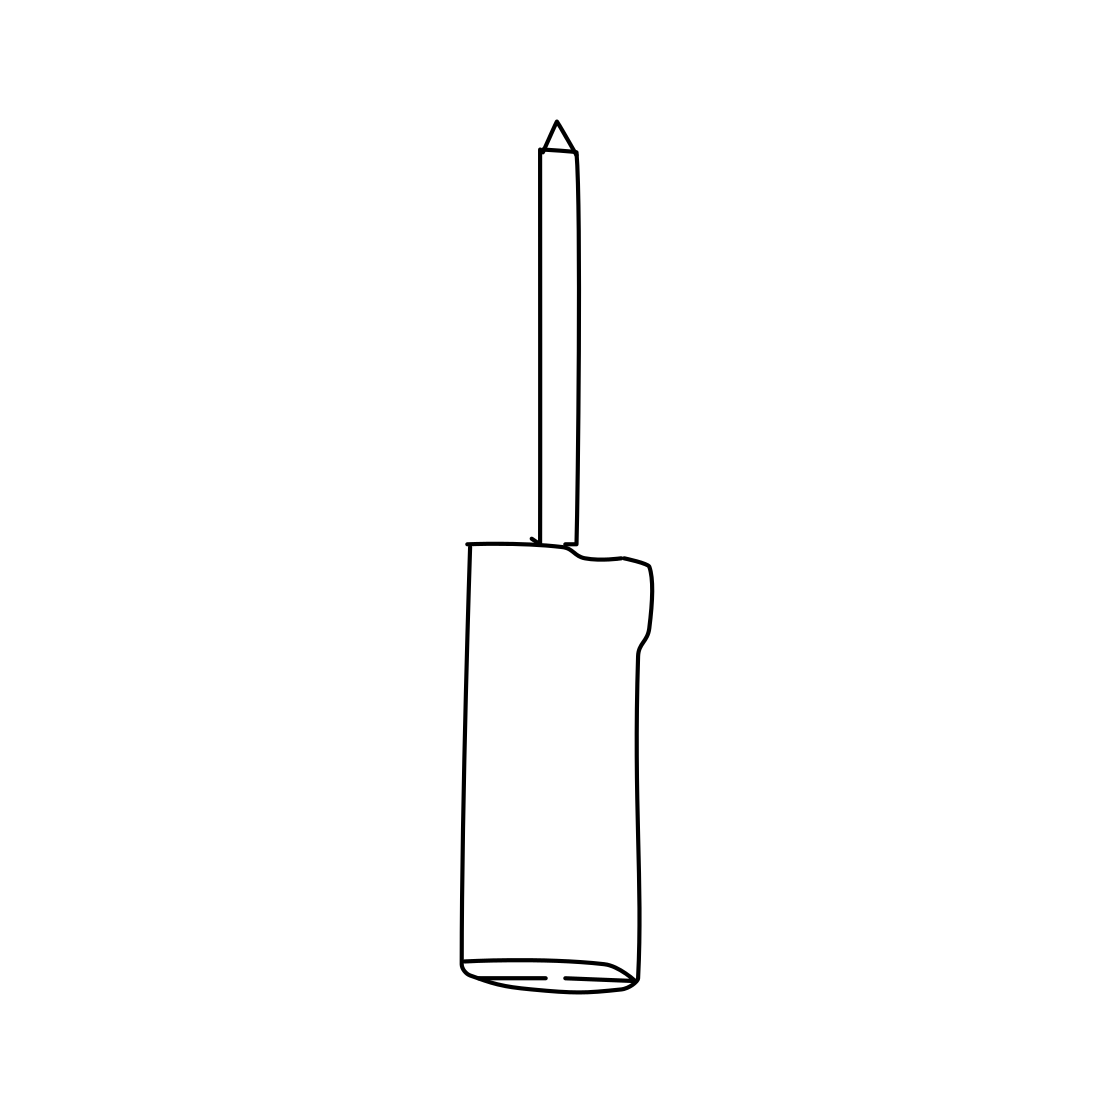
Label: screwdriver